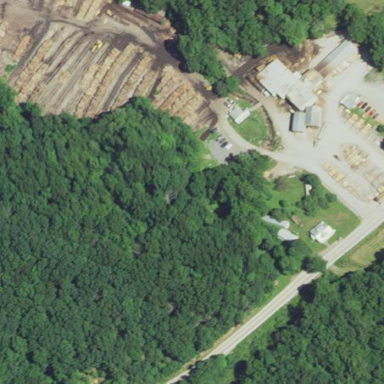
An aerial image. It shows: Industrial area with sawmill.